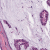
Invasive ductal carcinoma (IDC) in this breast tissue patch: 1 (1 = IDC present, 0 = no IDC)